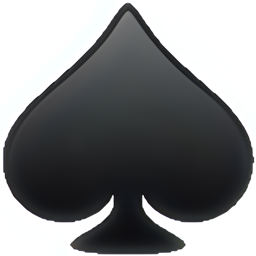
Name: black spade suit
Emoji: ♠
Group: Activities
Sub-group: game